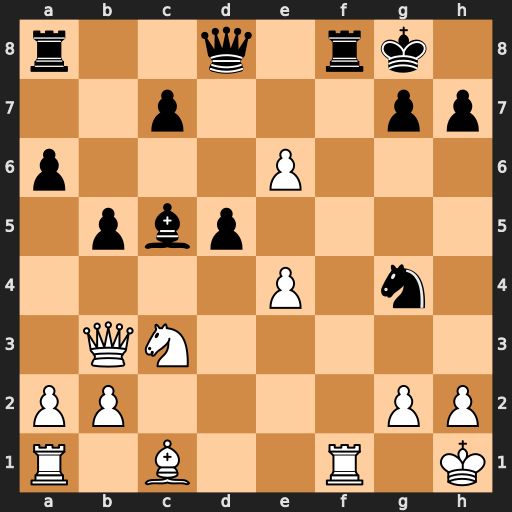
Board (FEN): r2q1rk1/2p3pp/p3P3/1pbp4/4P1n1/1QN5/PP4PP/R1B2R1K
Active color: w
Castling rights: -
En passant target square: -
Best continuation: Bf4 Nf2+ Rxf2 Bxf2 Nxd5